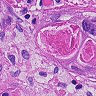
Metastatic tissue present: yes